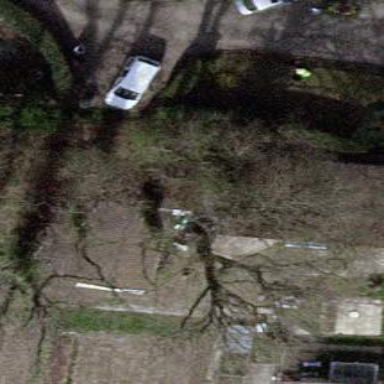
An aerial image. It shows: Shed building.